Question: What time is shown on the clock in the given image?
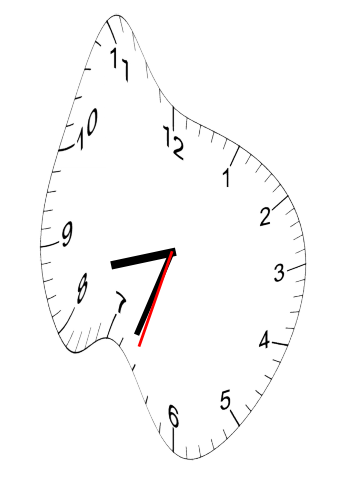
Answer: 08:33:33